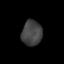
Tissue: prostate
Cell type: T cells
Senescence score: 0.3512
Nuclear area (px): 499
Mean DAPI intensity: 67.577